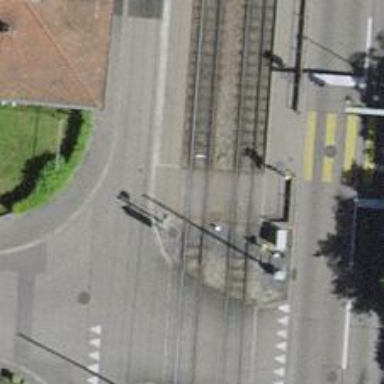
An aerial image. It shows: Tram railway with 1 track and contact lines for electrification.